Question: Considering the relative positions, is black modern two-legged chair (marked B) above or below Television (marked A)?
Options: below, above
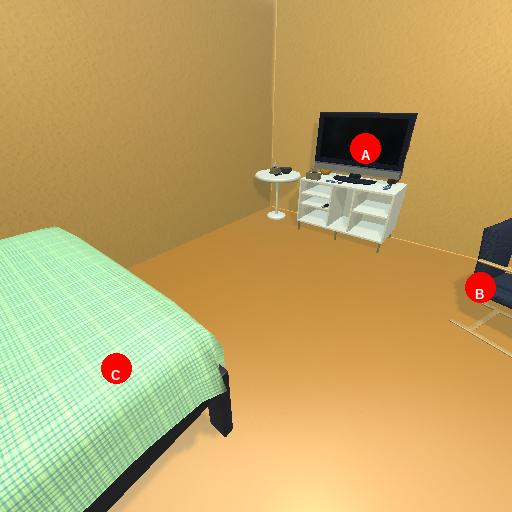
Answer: below